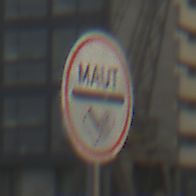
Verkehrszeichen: MautflichtigeStrecke
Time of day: SunriseSunset
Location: Outdoor (Urban)
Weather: PartlyCloudy
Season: NotSpecified
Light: Natural